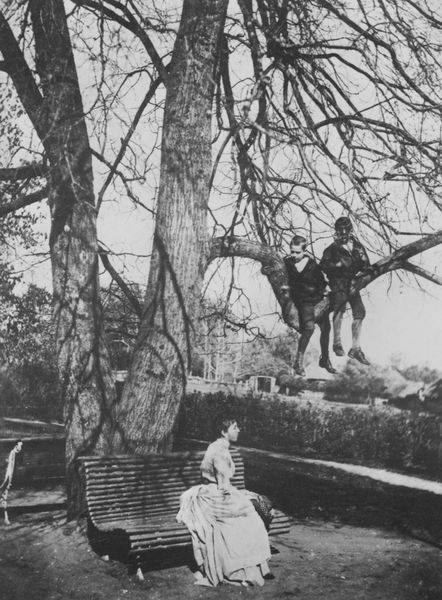
Titel: Szene im Park eines Landgutes
Künstler: Russischer Photograph
Schlagwörter: baum, weiß, sitzen, stadt, äste, frau, grau, hintergrund, kleid, schwarz, park, zaun, ast, sonne, mutter, kinder, garten, sitz, jungen, mauer, hecke, bank, junge, frühling, foto, fotografie, zweig, bänke, fra